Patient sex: M
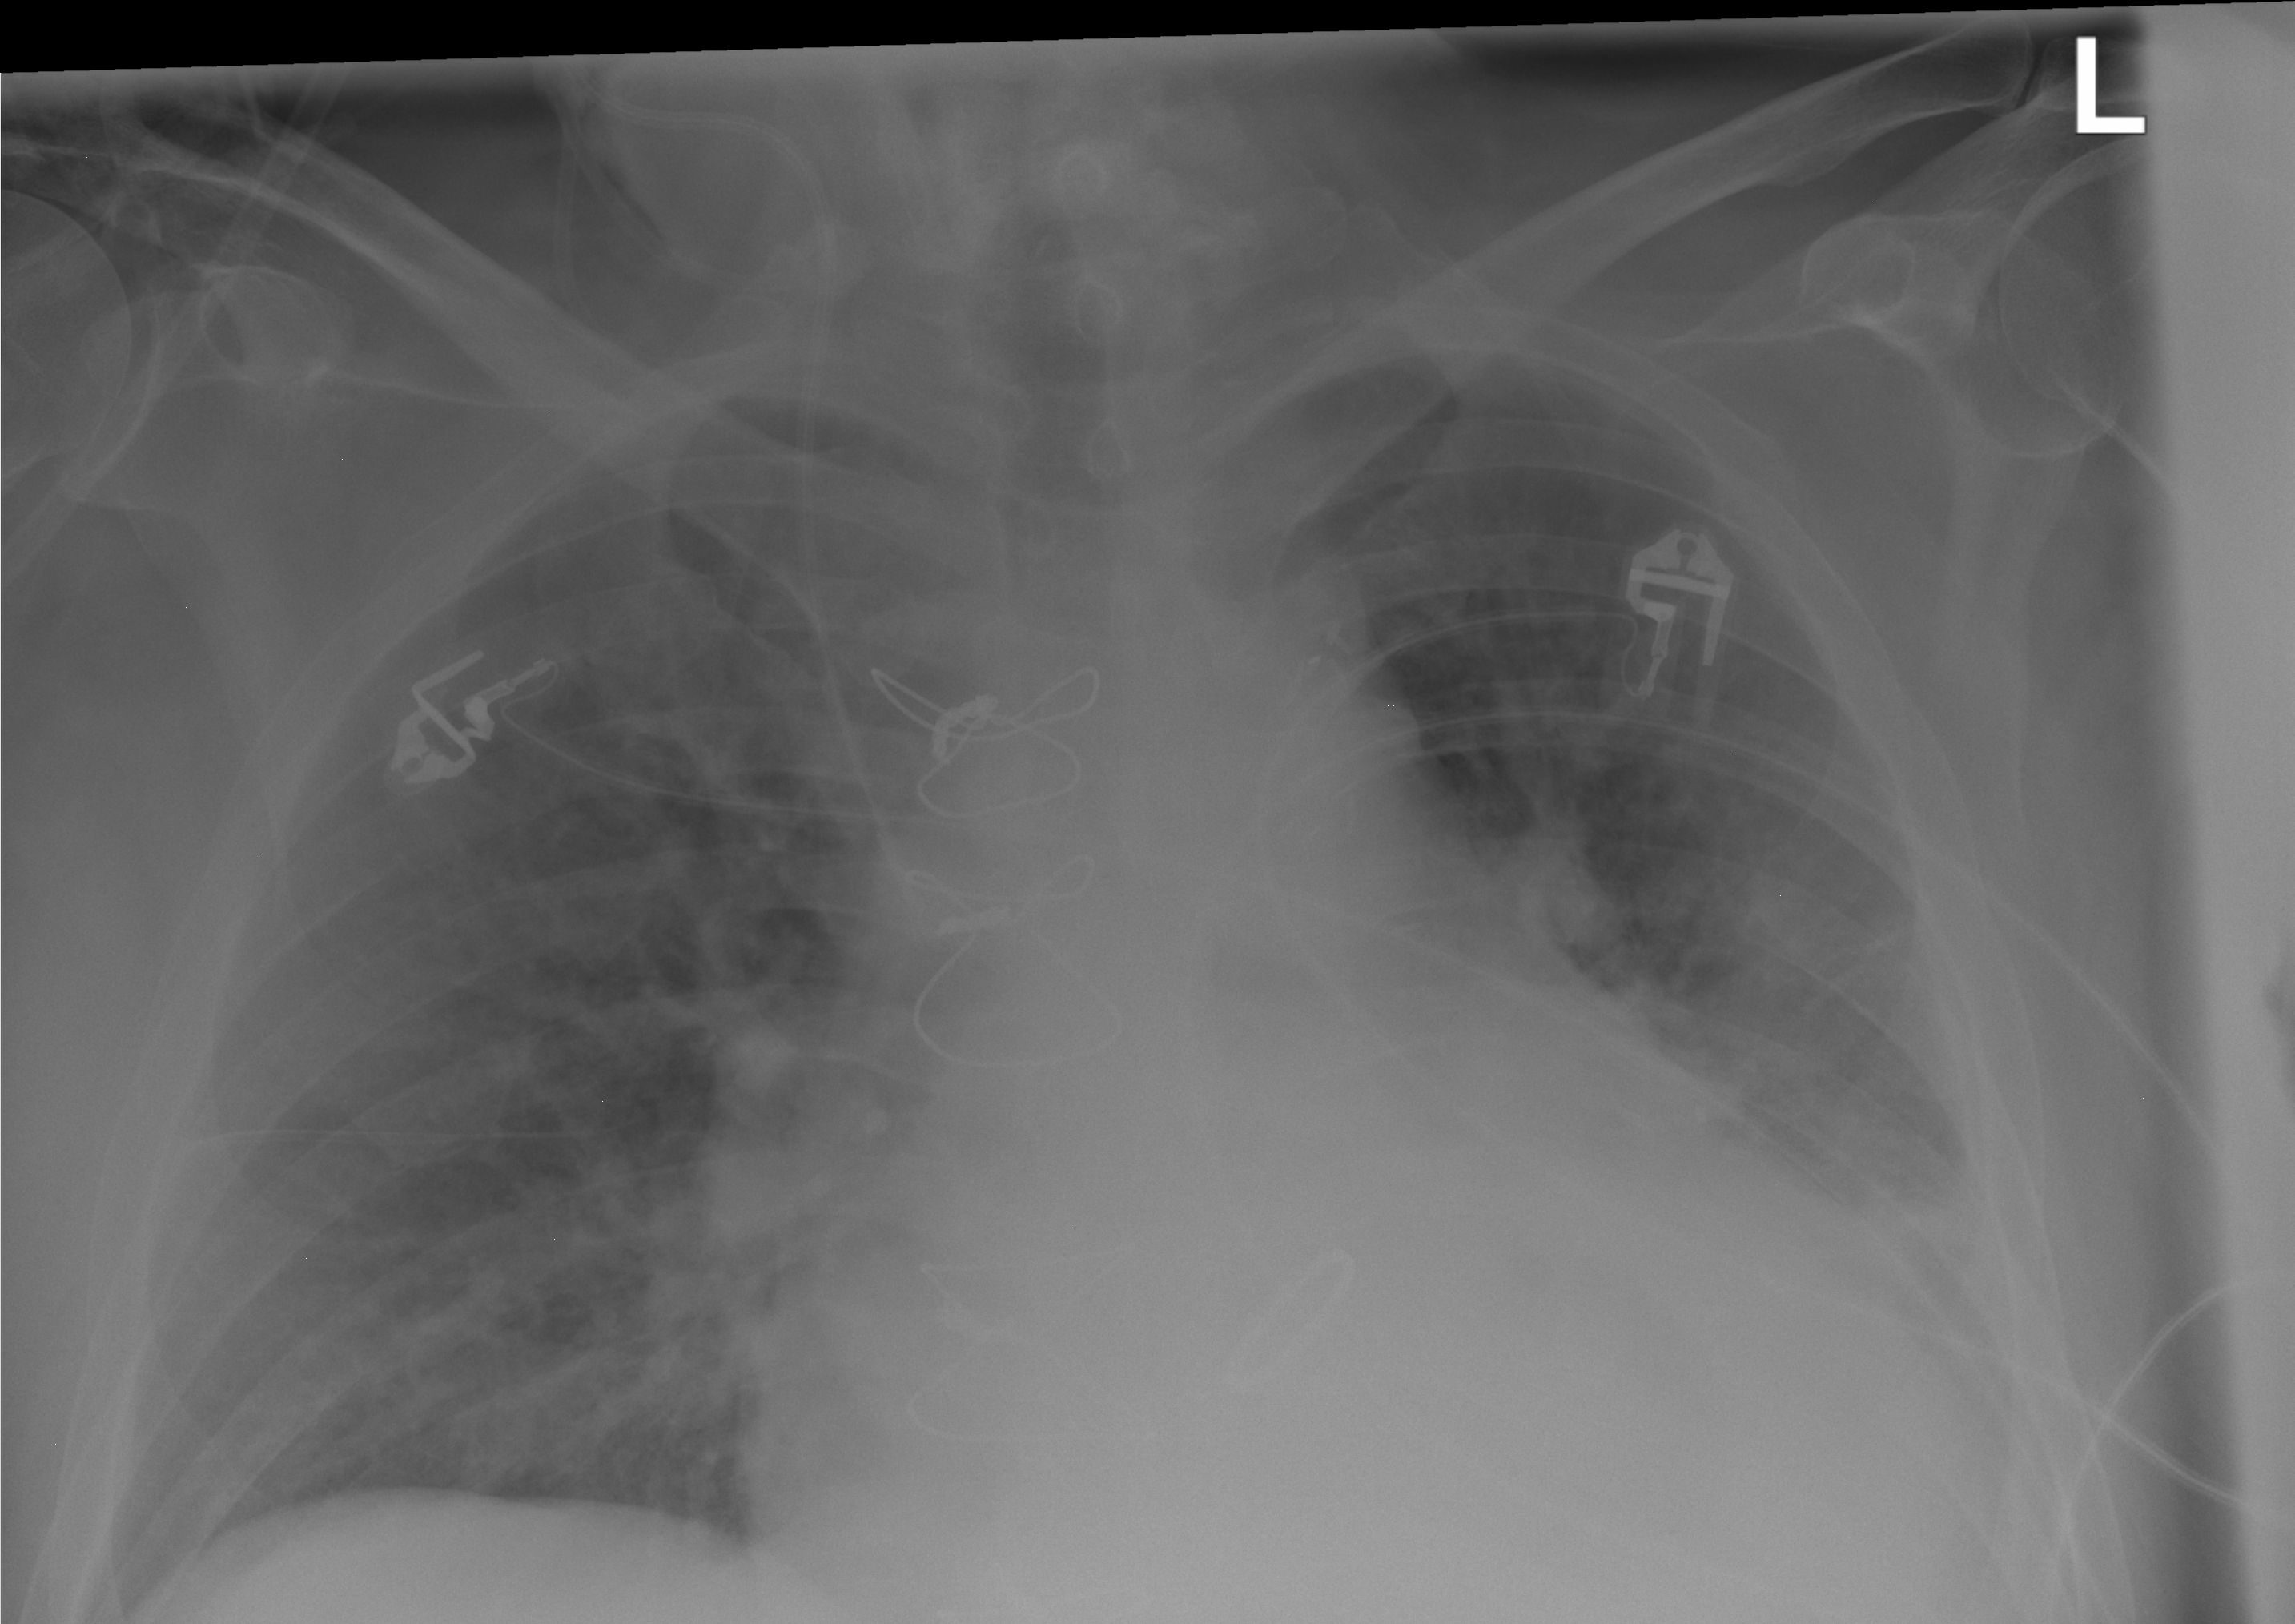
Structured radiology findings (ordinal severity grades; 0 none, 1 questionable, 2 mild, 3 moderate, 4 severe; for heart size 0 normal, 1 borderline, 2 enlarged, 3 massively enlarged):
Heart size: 2
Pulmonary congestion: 1
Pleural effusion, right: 0
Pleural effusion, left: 2
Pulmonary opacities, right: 0
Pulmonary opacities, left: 2
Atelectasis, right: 0
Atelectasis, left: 2